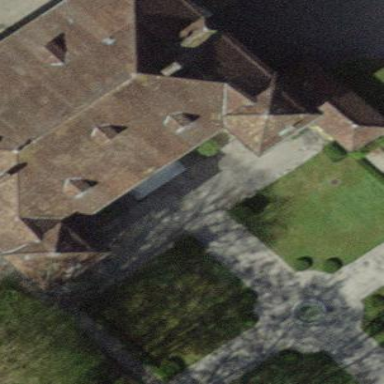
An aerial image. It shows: Building with hipped roof made of roof tiles.